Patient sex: M
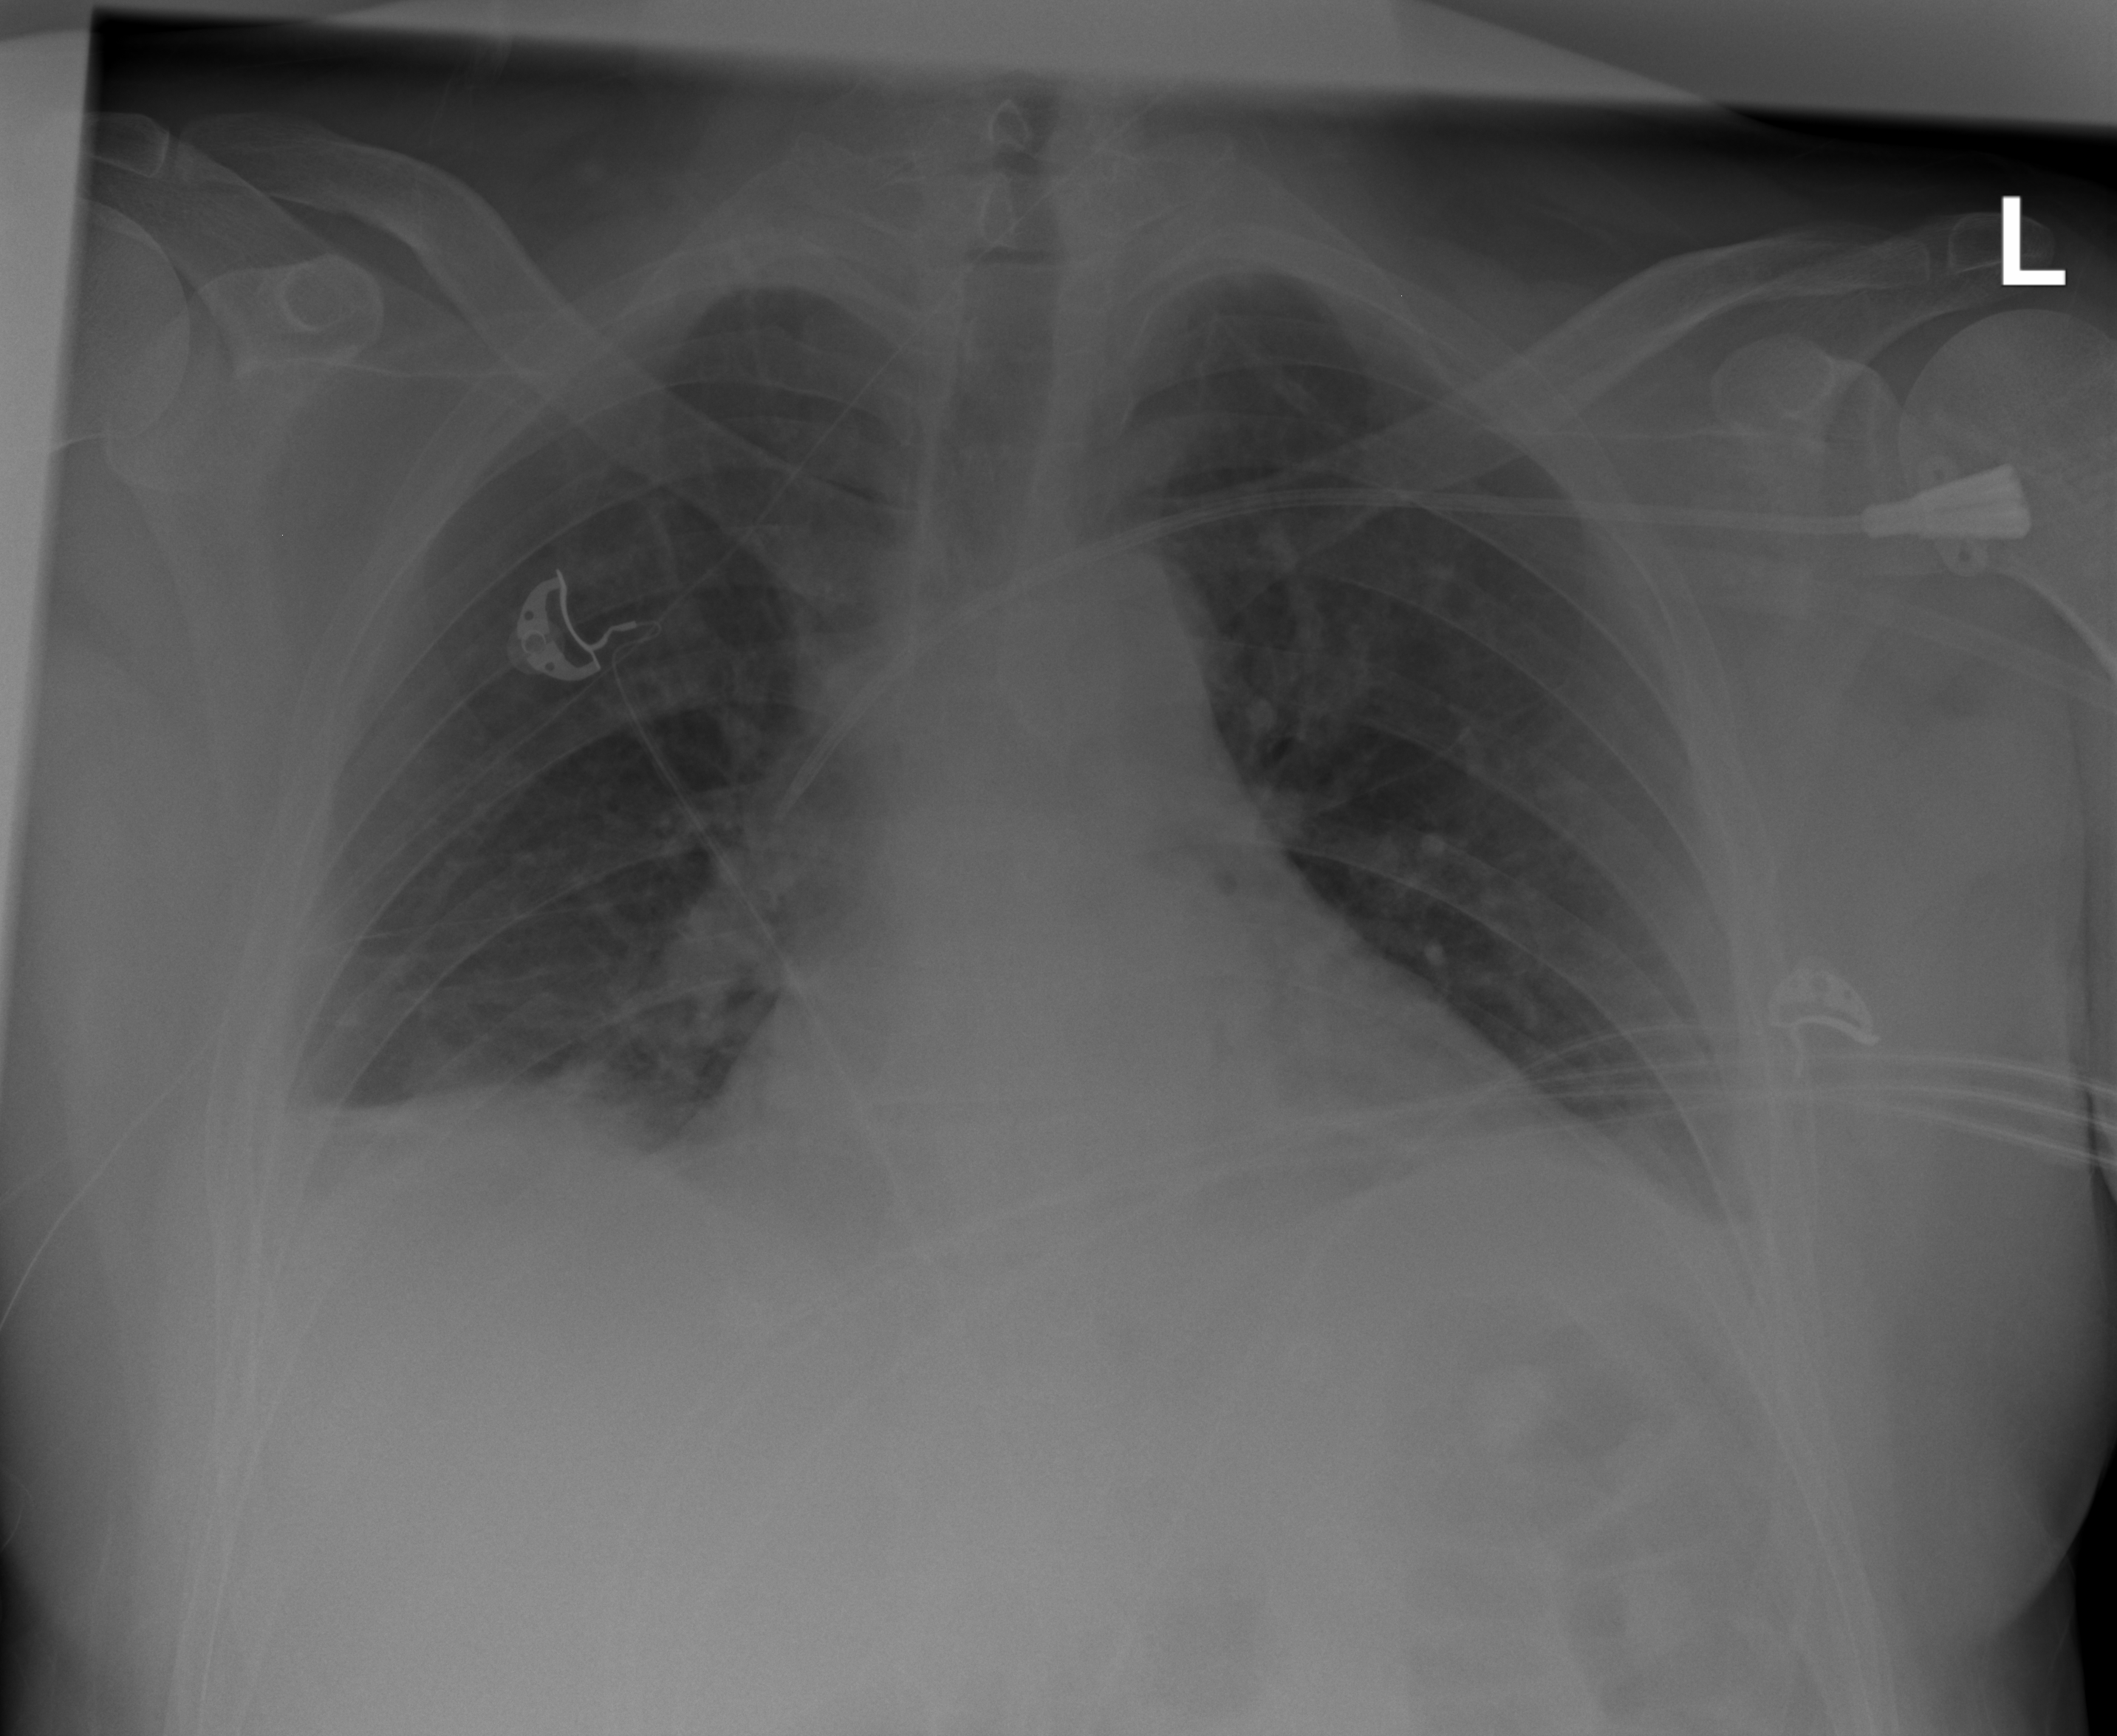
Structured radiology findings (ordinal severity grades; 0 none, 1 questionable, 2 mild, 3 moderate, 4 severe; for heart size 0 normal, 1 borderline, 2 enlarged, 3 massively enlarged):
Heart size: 0
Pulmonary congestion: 0
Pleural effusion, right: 2
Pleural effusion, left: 2
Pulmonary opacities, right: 0
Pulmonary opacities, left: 0
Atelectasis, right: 2
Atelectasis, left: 0